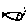
Label: fish